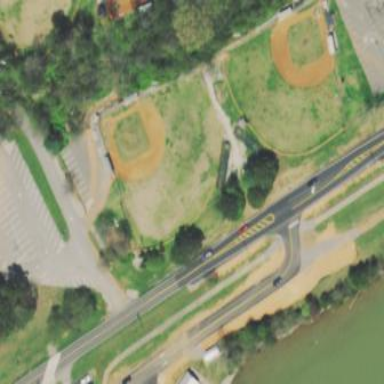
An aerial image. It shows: Baseball pitch for leisure and sports activities.